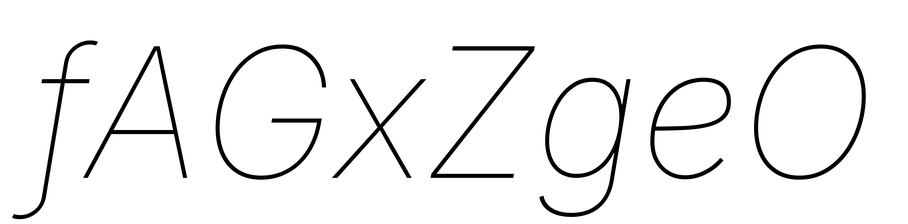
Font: Inter-Italic_Thin_Italic